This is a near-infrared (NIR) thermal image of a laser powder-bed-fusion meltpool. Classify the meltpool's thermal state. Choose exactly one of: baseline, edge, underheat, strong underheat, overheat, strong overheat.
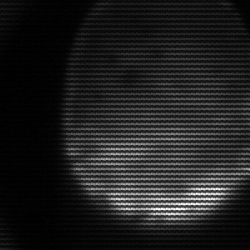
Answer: edge